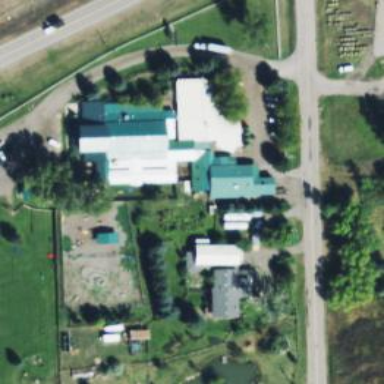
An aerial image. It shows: Veterinary facility.